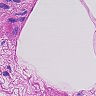
Metastatic tissue present: no